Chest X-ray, PA view. Patient: 51 years old, sex M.
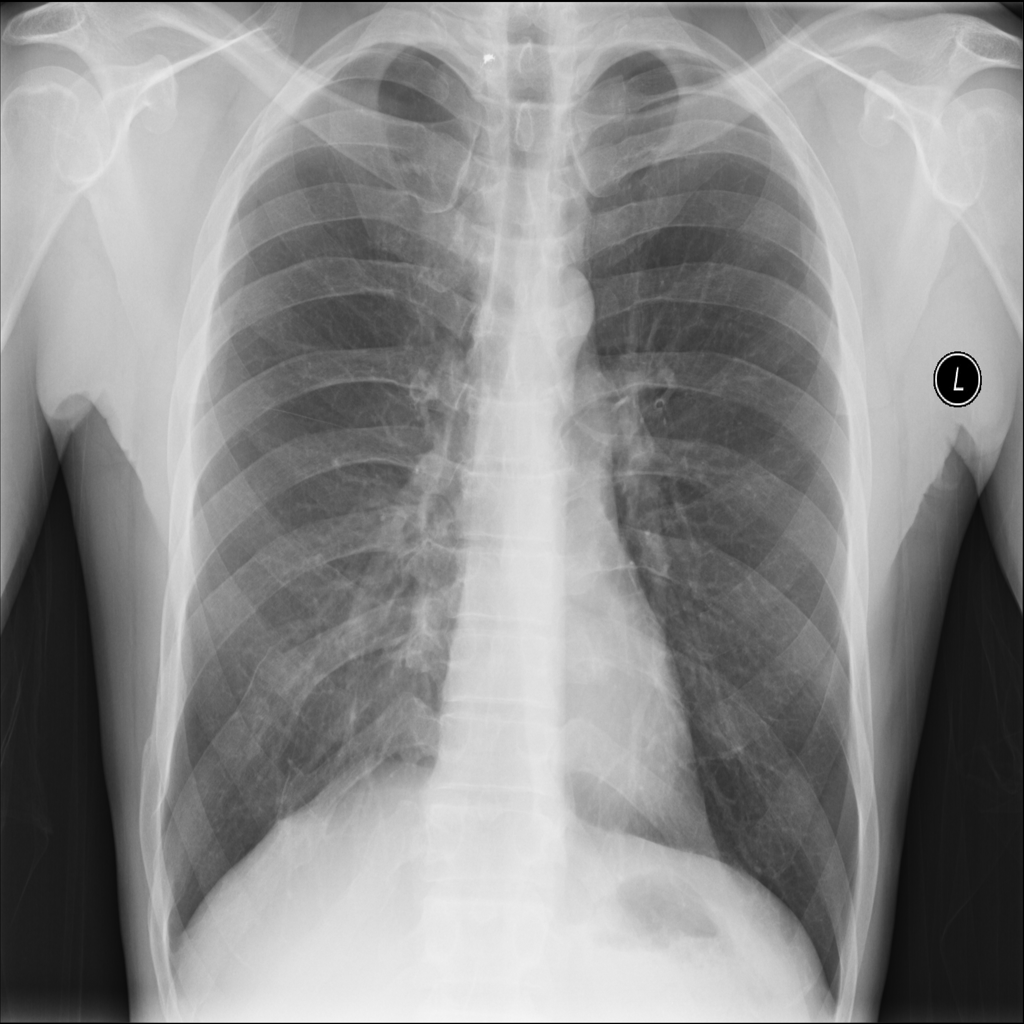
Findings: No Finding